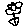
Label: flower